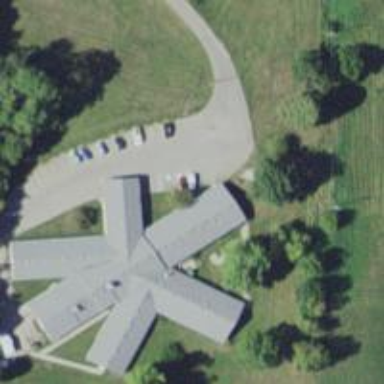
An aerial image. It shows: Nursing home.